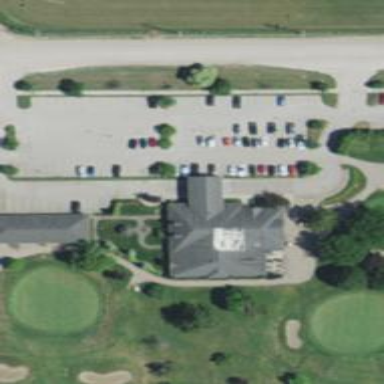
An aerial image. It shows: Path used for both walking and golf.